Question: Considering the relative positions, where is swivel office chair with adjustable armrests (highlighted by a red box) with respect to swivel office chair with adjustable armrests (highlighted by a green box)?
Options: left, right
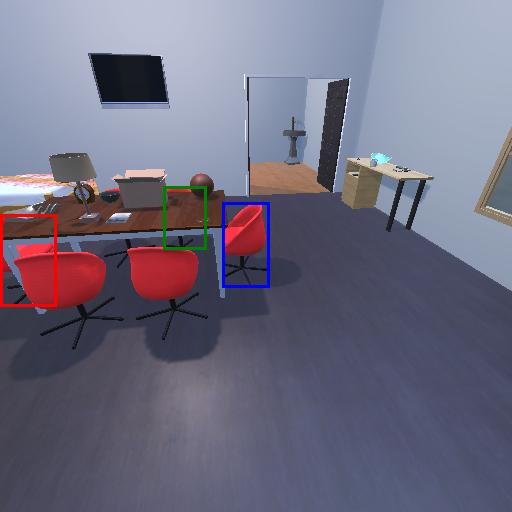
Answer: left